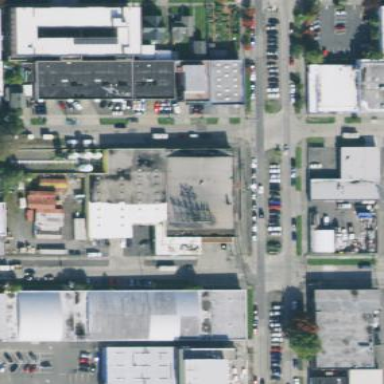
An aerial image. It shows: Building.